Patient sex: M
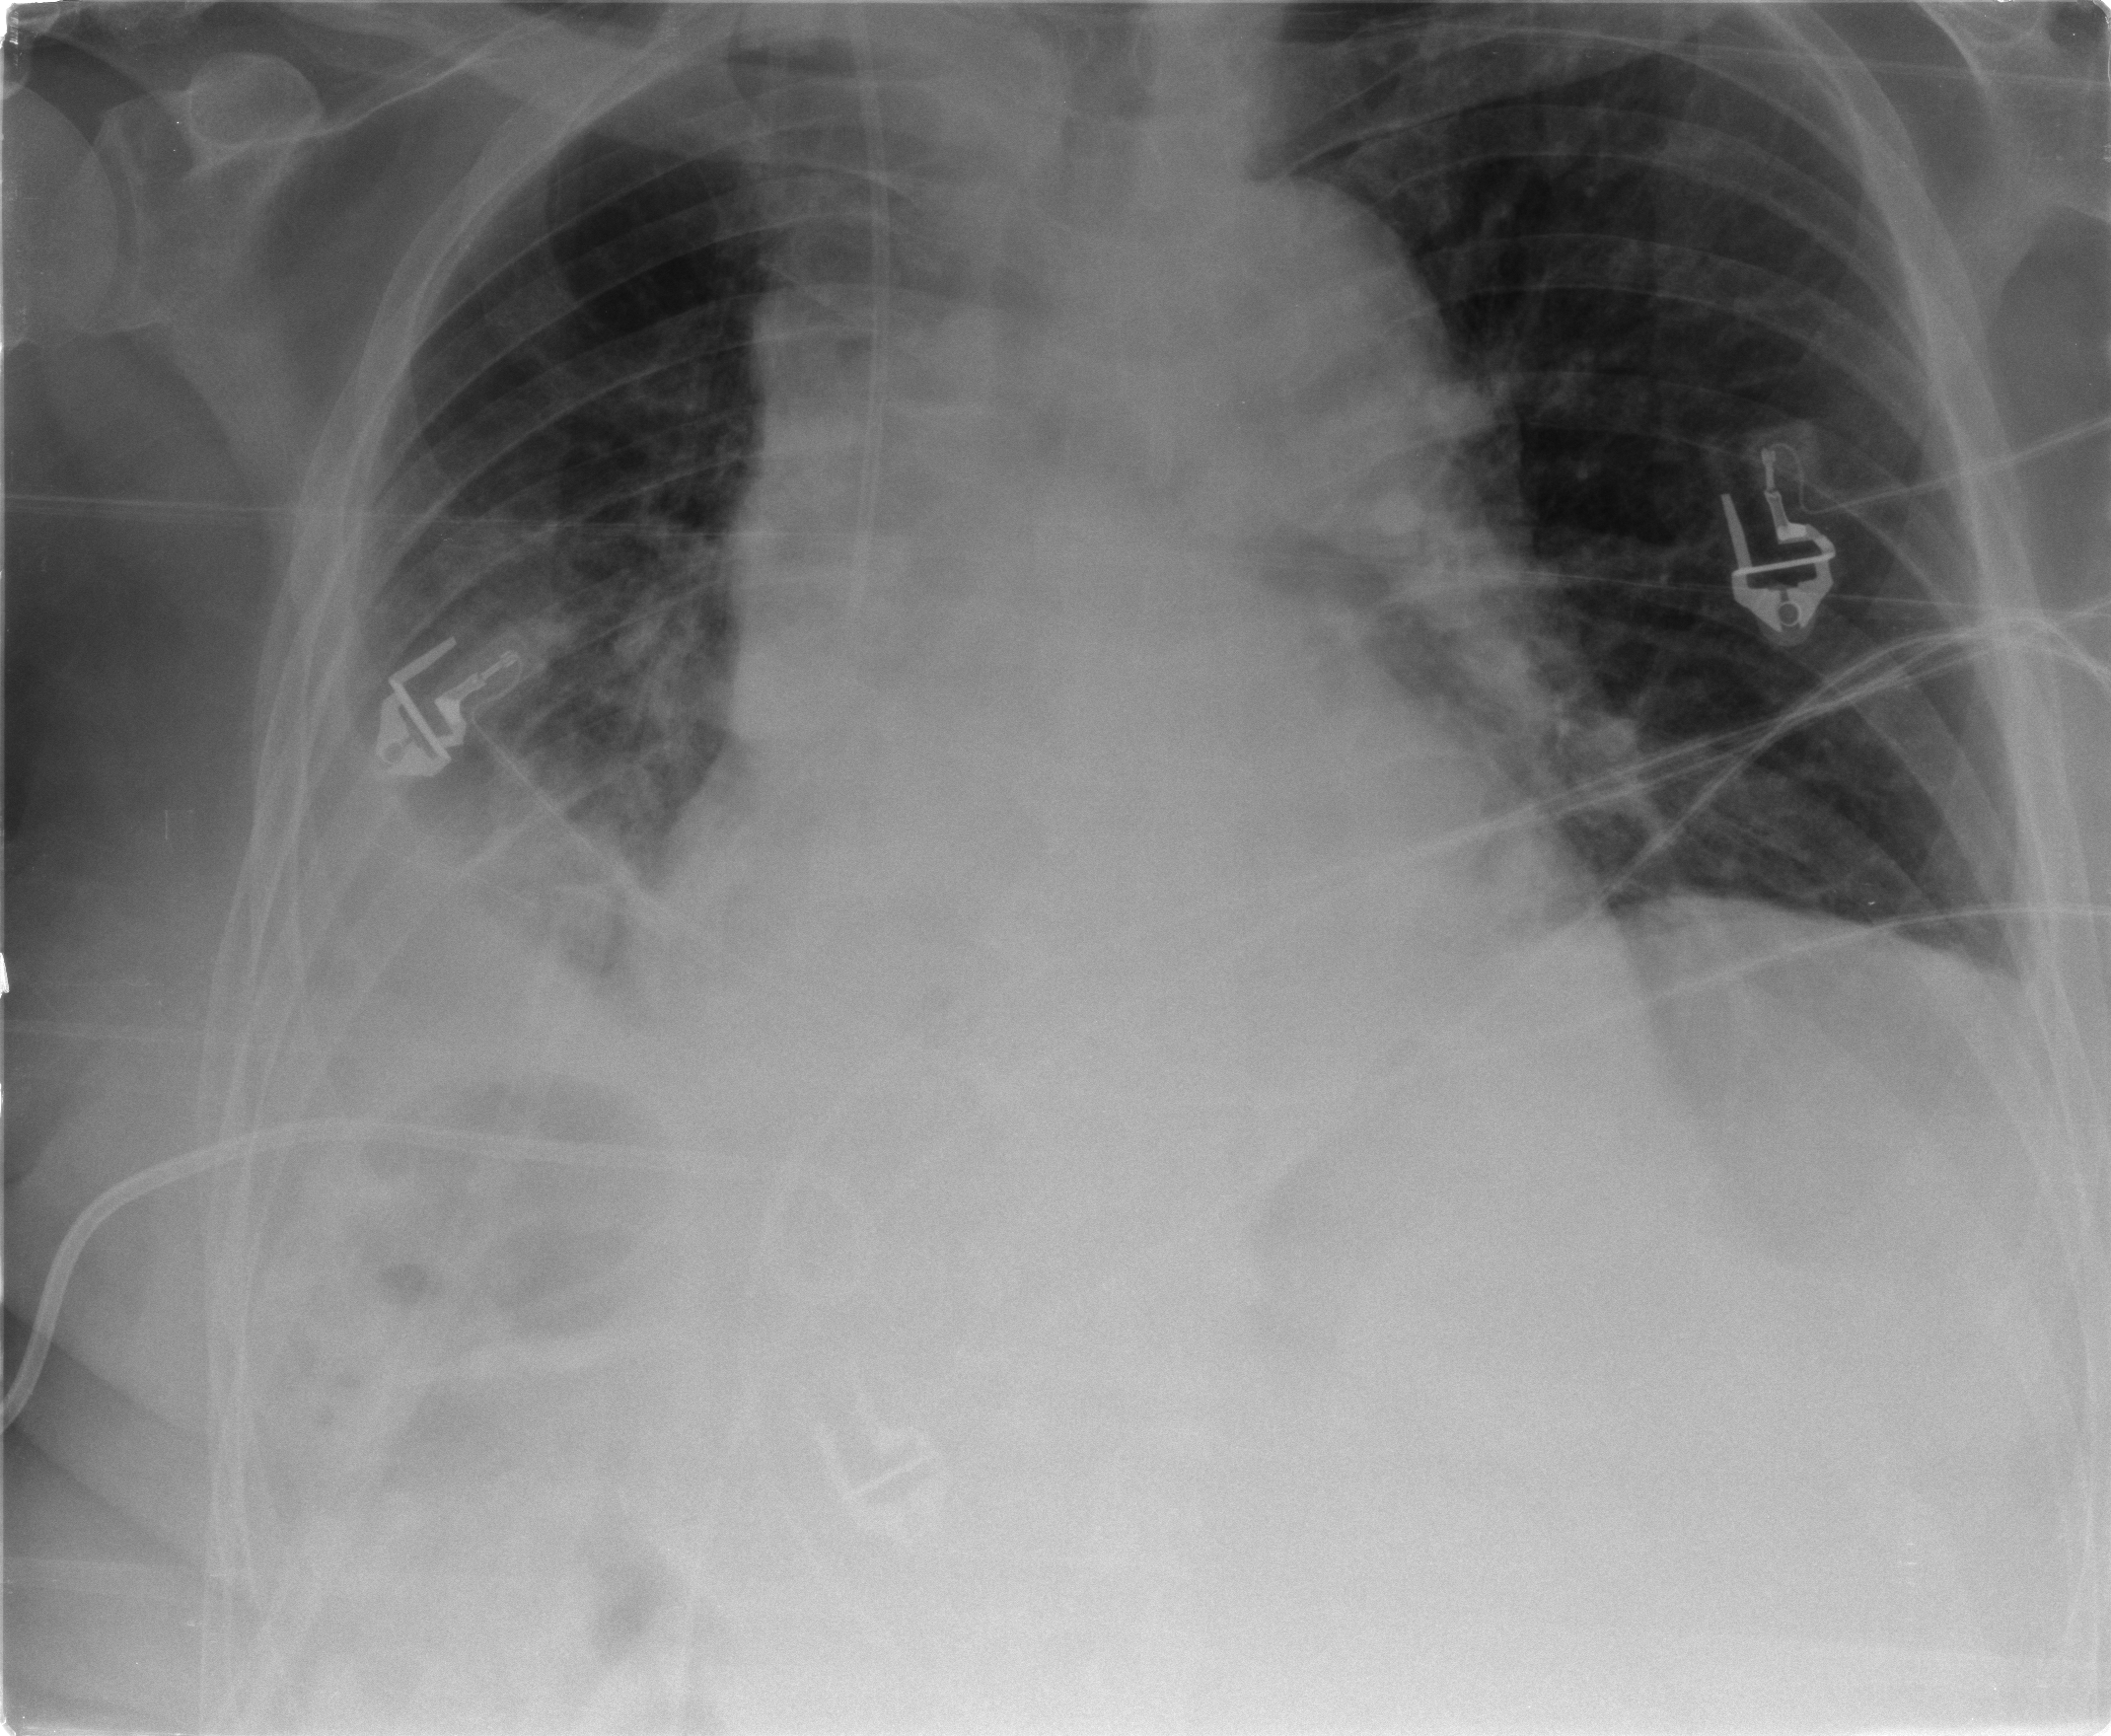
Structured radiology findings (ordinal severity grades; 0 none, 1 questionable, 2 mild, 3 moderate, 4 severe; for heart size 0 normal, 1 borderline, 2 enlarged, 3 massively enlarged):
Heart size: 2
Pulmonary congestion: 2
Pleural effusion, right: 3
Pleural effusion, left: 1
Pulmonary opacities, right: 2
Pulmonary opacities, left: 0
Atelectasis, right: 2
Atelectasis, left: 1